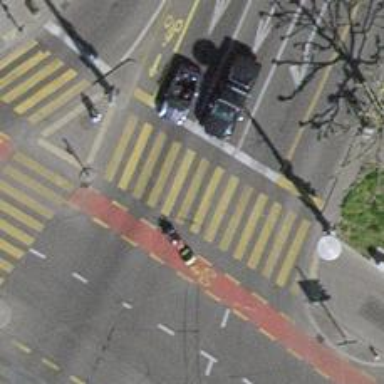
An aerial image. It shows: Road crossing with traffic signals.